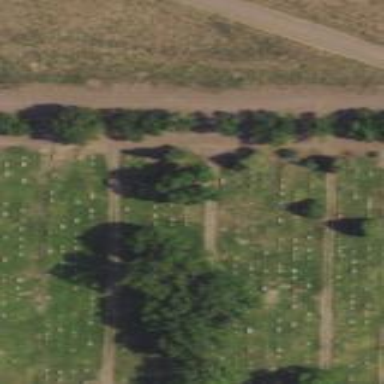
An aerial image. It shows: Cemetery.